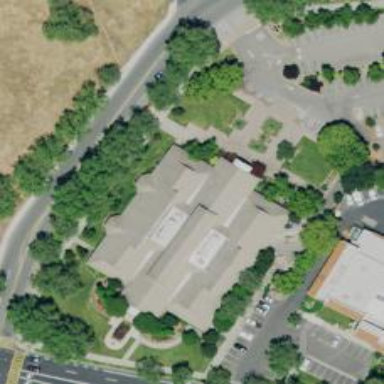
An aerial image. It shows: Library building.